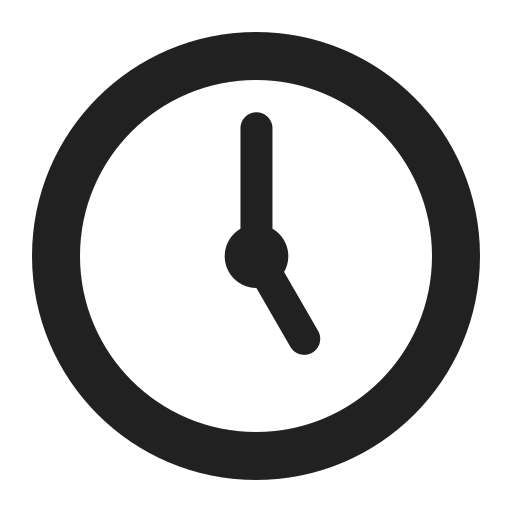
five oclock high contrast